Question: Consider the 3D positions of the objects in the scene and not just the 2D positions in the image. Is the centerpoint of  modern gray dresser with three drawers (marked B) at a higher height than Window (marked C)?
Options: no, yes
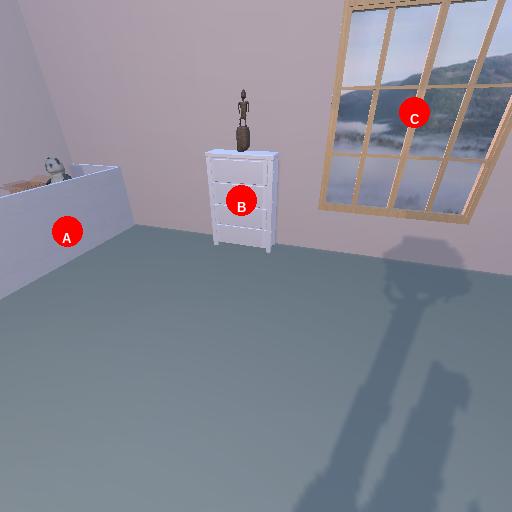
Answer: no